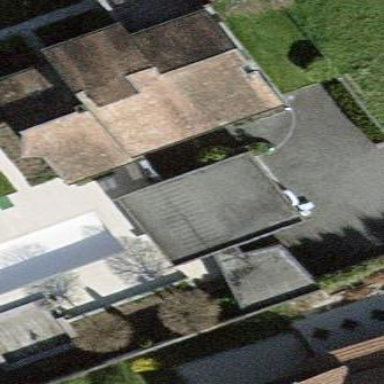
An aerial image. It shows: Garage building.